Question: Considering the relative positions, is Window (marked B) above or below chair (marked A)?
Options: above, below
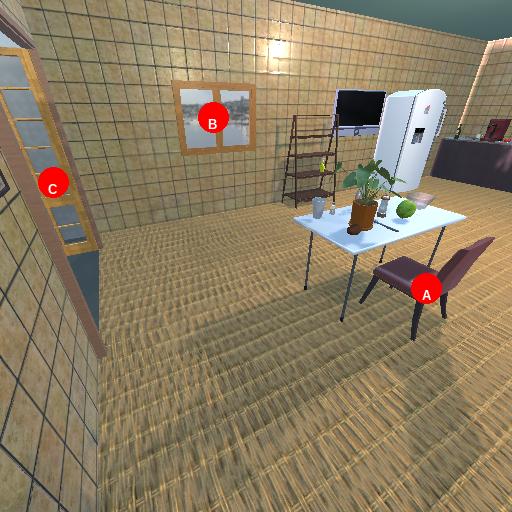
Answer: above